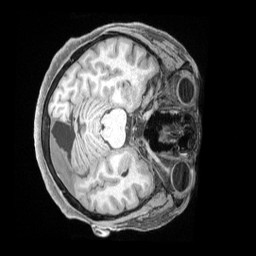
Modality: T1w
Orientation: axial
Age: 66
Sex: female
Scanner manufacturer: siemens
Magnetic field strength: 3 T
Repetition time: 2.5 s
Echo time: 0.00222 s